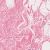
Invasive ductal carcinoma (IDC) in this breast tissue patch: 0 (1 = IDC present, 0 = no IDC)